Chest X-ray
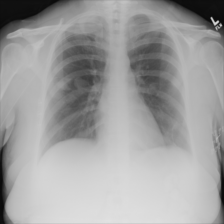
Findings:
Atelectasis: negative
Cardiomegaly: negative
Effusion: negative
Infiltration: negative
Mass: negative
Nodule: negative
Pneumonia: negative
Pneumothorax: negative
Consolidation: negative
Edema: negative
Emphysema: negative
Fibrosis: negative
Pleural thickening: negative
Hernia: negative